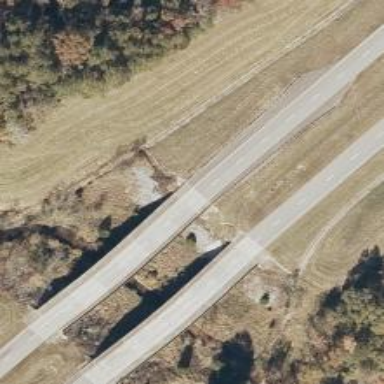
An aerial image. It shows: Trunk highway bridge.